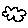
Label: cloud